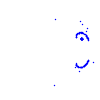
Particle: proton